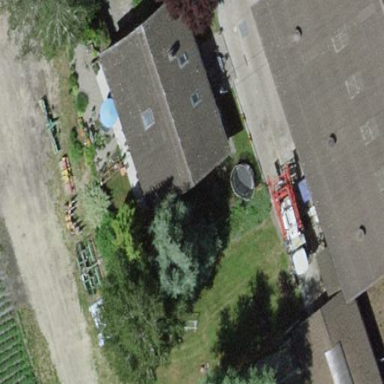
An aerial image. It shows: Residential building.